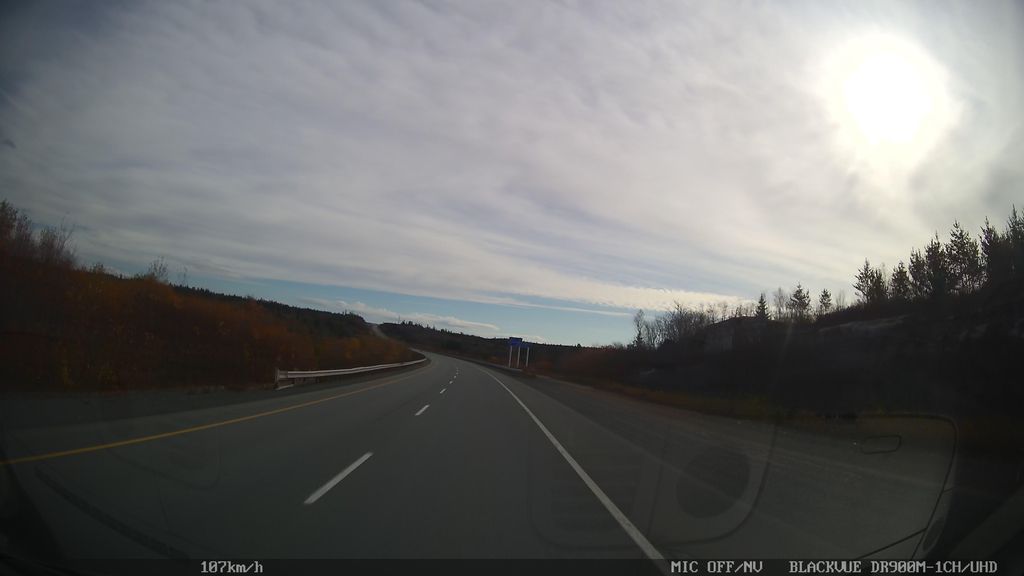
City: halifax